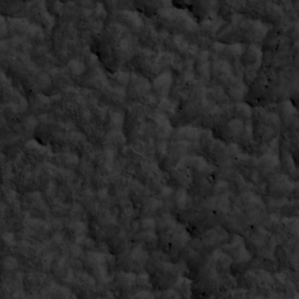
Label: non_frost